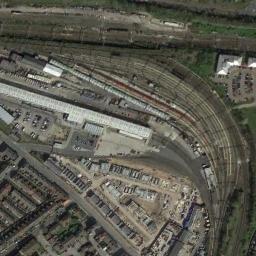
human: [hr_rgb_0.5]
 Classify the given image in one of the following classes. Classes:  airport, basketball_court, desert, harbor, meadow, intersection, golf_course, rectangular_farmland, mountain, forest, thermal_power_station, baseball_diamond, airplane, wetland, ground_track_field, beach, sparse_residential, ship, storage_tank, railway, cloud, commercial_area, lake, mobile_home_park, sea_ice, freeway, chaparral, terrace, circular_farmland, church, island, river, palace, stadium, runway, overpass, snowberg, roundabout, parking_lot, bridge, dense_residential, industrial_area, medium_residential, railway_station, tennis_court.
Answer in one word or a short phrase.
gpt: railway_station